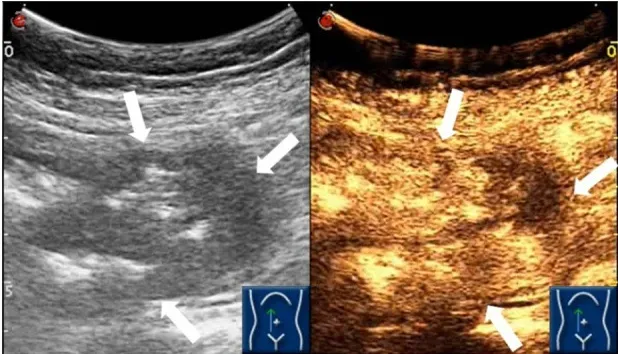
DCEUS demonstrating the abnormal heterogeneous hyper-enhancement of the jejunal intestinal wall (white arrows).
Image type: radiology (ultrasound)